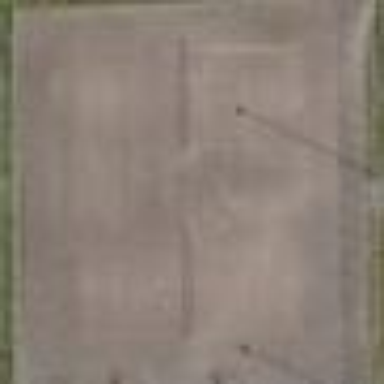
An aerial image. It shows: Tartan tennis court in leisure land pitch.